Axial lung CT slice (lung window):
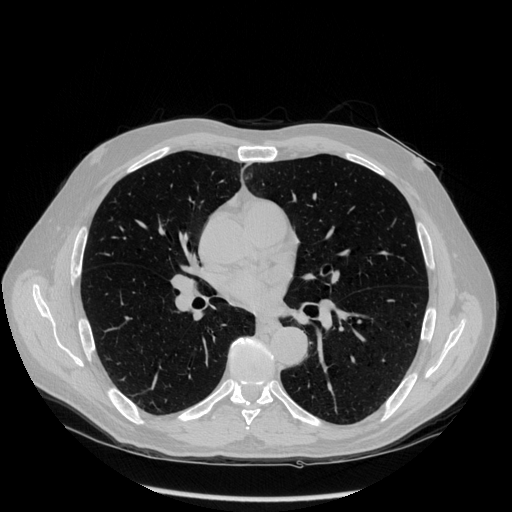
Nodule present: no